Field crop: tomato
Growth stage: 2
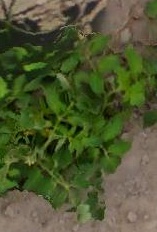
Species: tomato